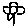
Label: flower